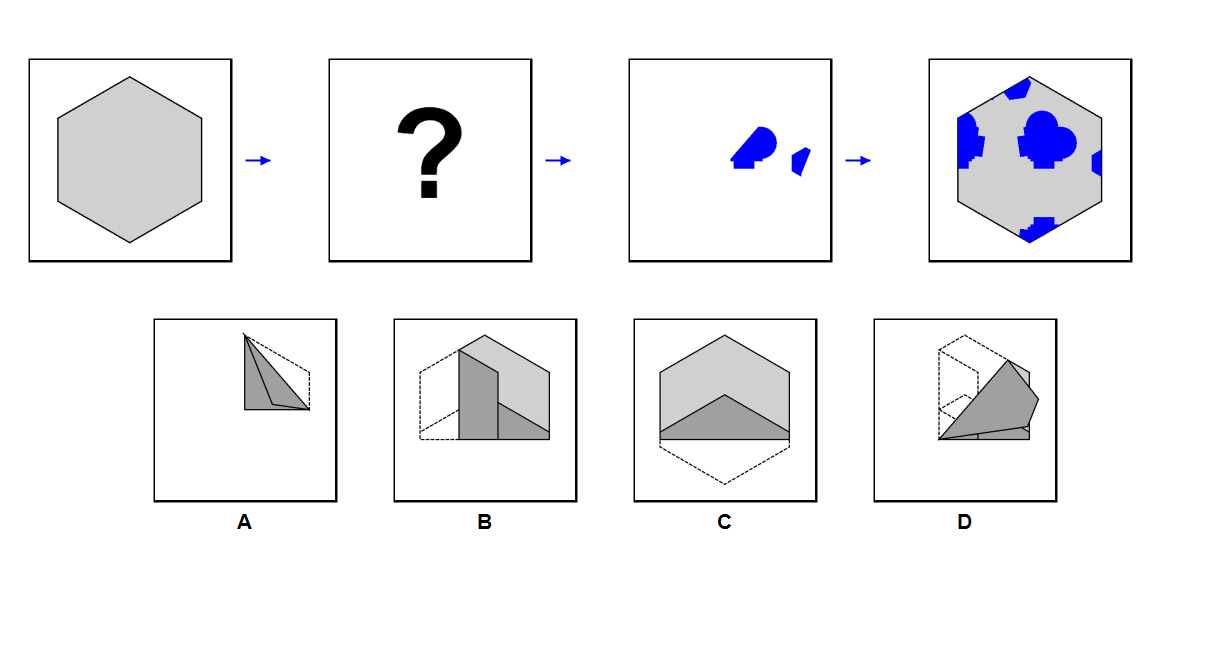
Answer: A